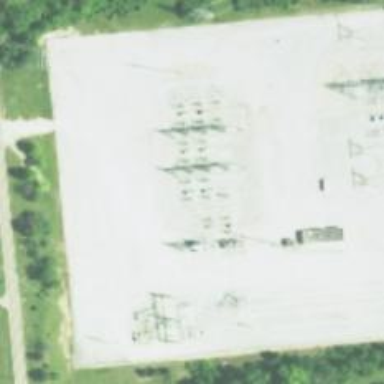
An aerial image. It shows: Switch used for power control.